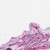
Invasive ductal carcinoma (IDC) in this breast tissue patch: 1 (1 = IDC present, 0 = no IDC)